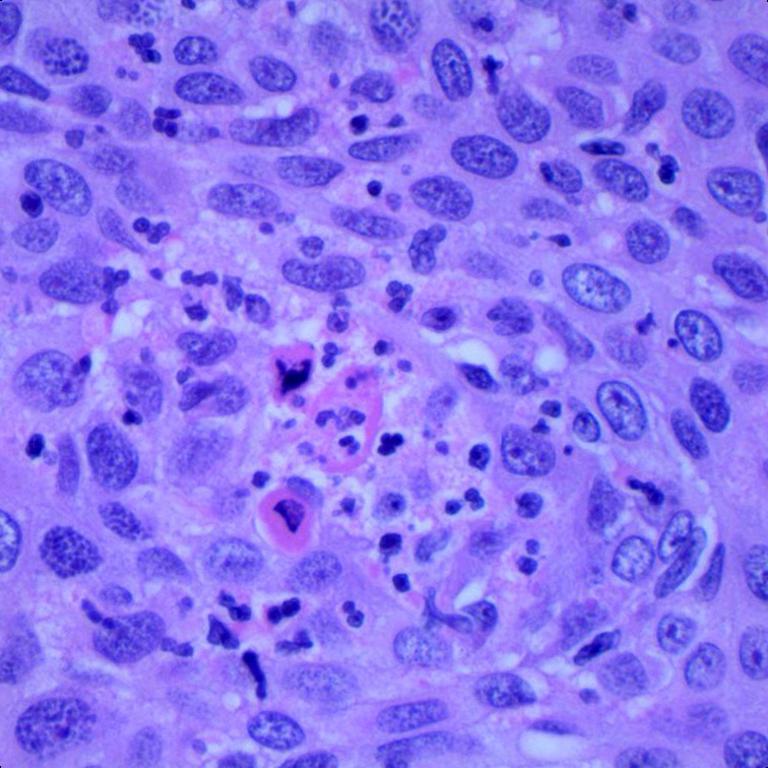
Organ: lung
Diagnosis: squamous carcinomas